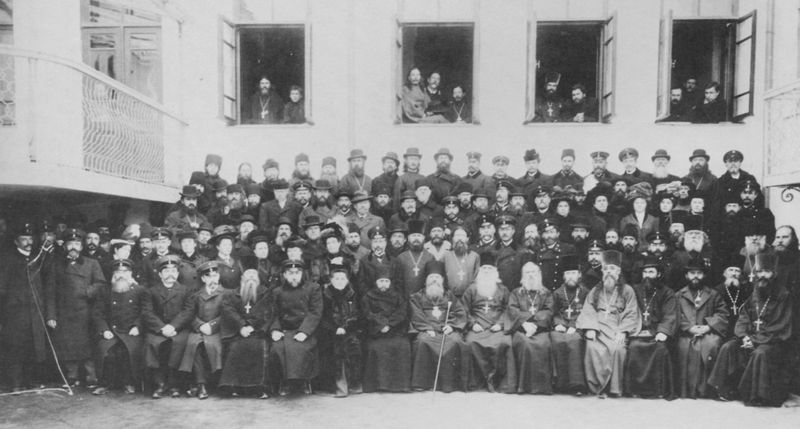
Titel: Seminarteilnehmer, ihre Lehrer und Besucher, St. Petersburg
Künstler: Russischer Photograph
Standort: Kuopio (Finnland)
Institution: Kuopion Ortodoksinen Kirkkomuseo
Schlagwörter: gruppe, weiß, frauen, menschen, fenster, grau, hüte, männer, schwarz, gebäude, haus, alt, bart, bärte, jung, mützen, architektur, portrait, kirche, gewand, kutte, gewänder, balkon, russland, läden, soldaten, foto, fotografie, kreuz, religion, polizisten, uniformen, reihe, gruppenbild, reihen, kreuze, gestaffelt, priester, bischöfe, geistliche, kutten, fotographie, offiziere, kardinäle, gruppenfoto, orthodox, patriarchen, griechisch-orthodox, seminar